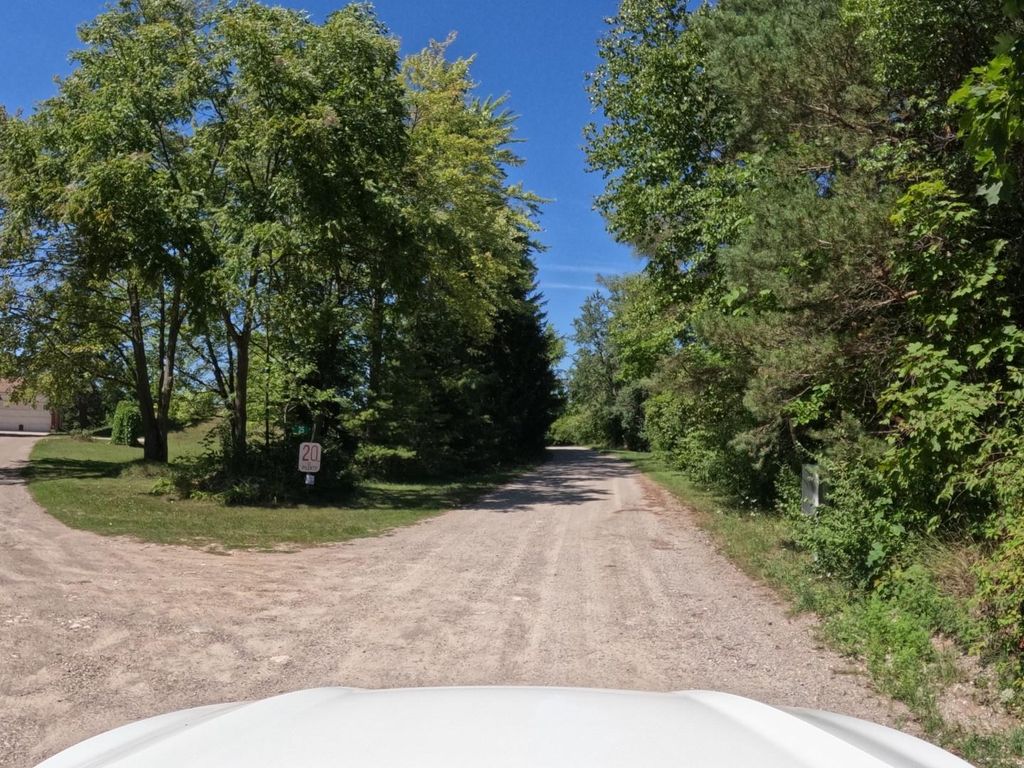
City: kitchener-waterloo